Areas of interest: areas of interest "Yue Xing Home Appliance Plaza"
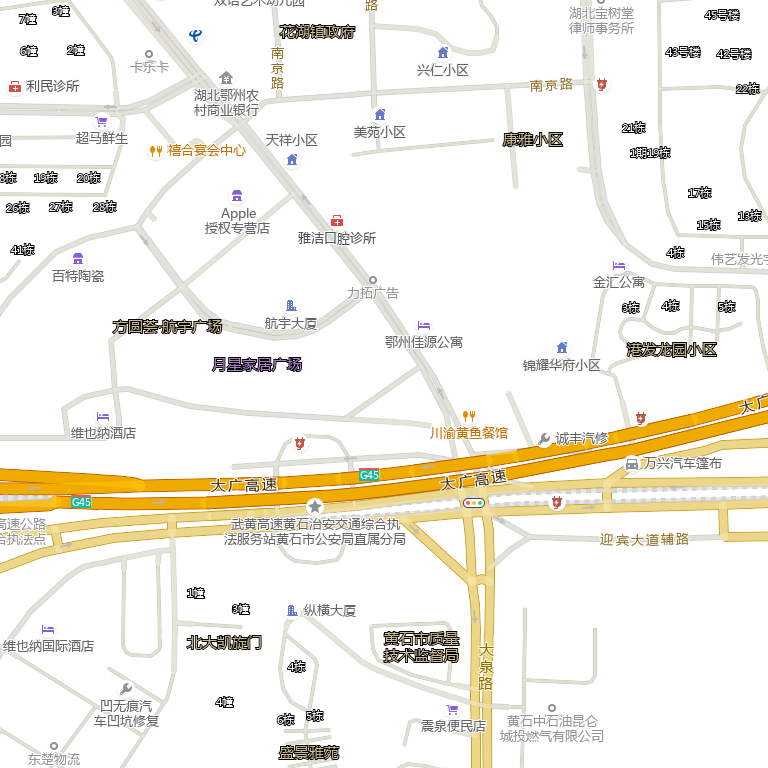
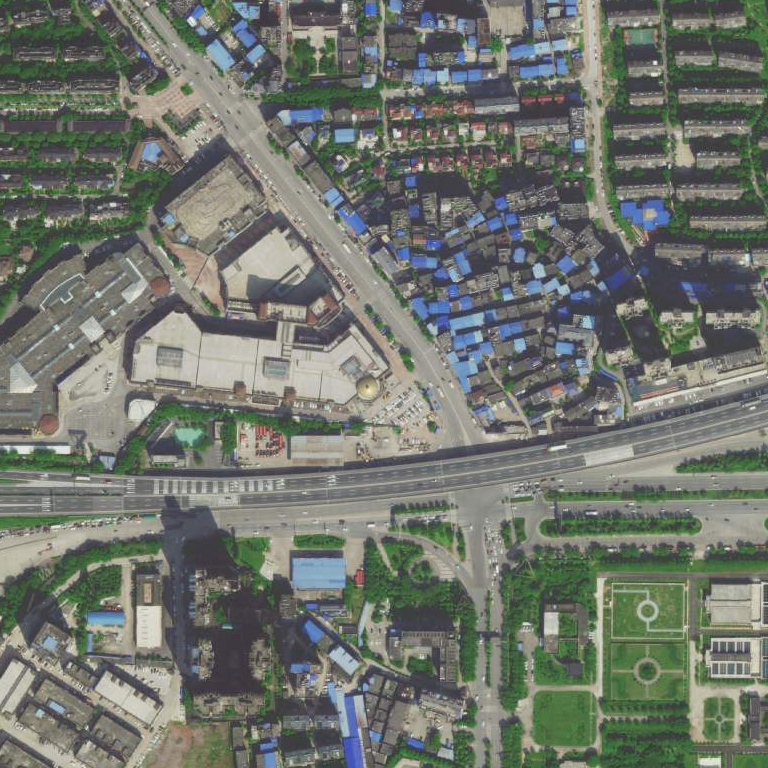